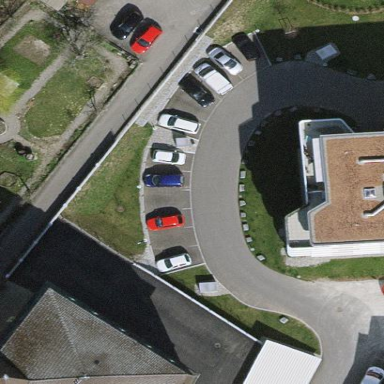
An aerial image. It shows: Parking lane area.